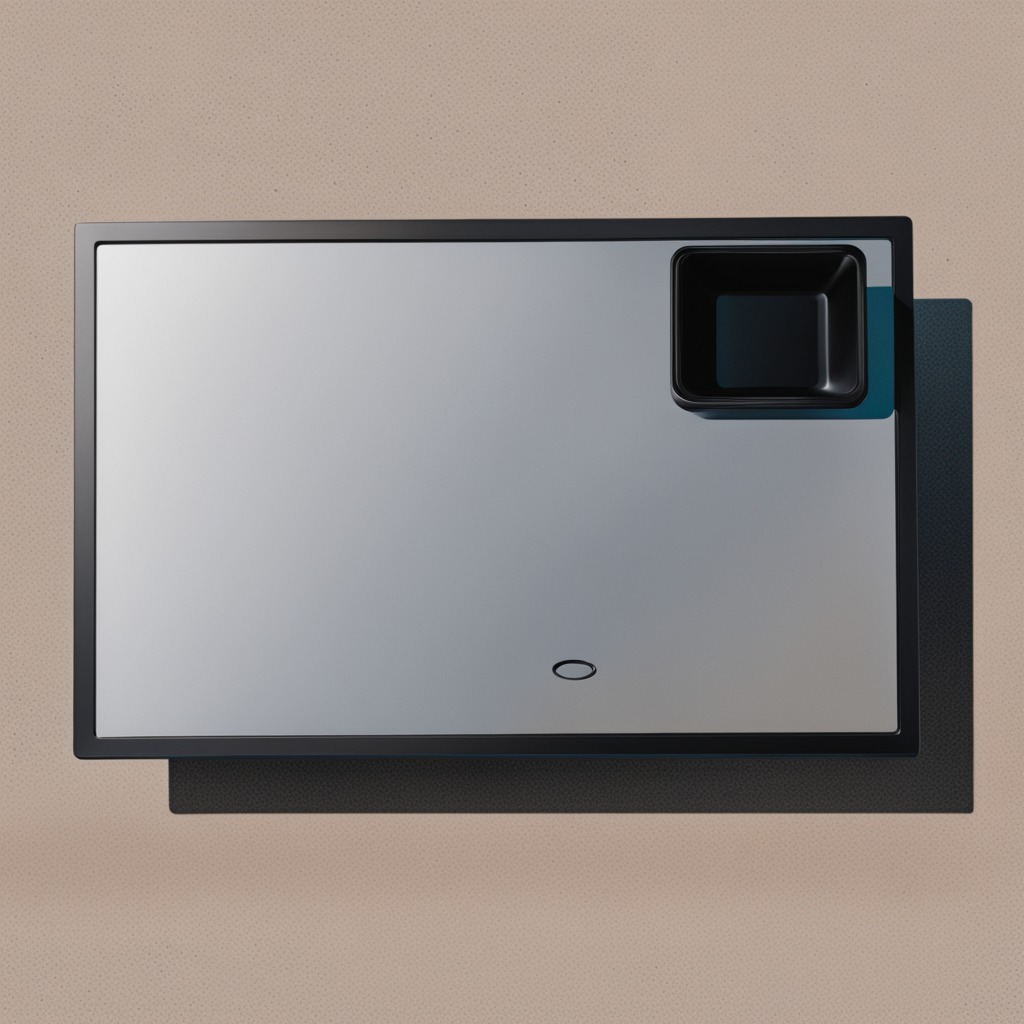
A rubber O-ring lying on the table.